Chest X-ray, AP view. Patient: 42 years old, sex F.
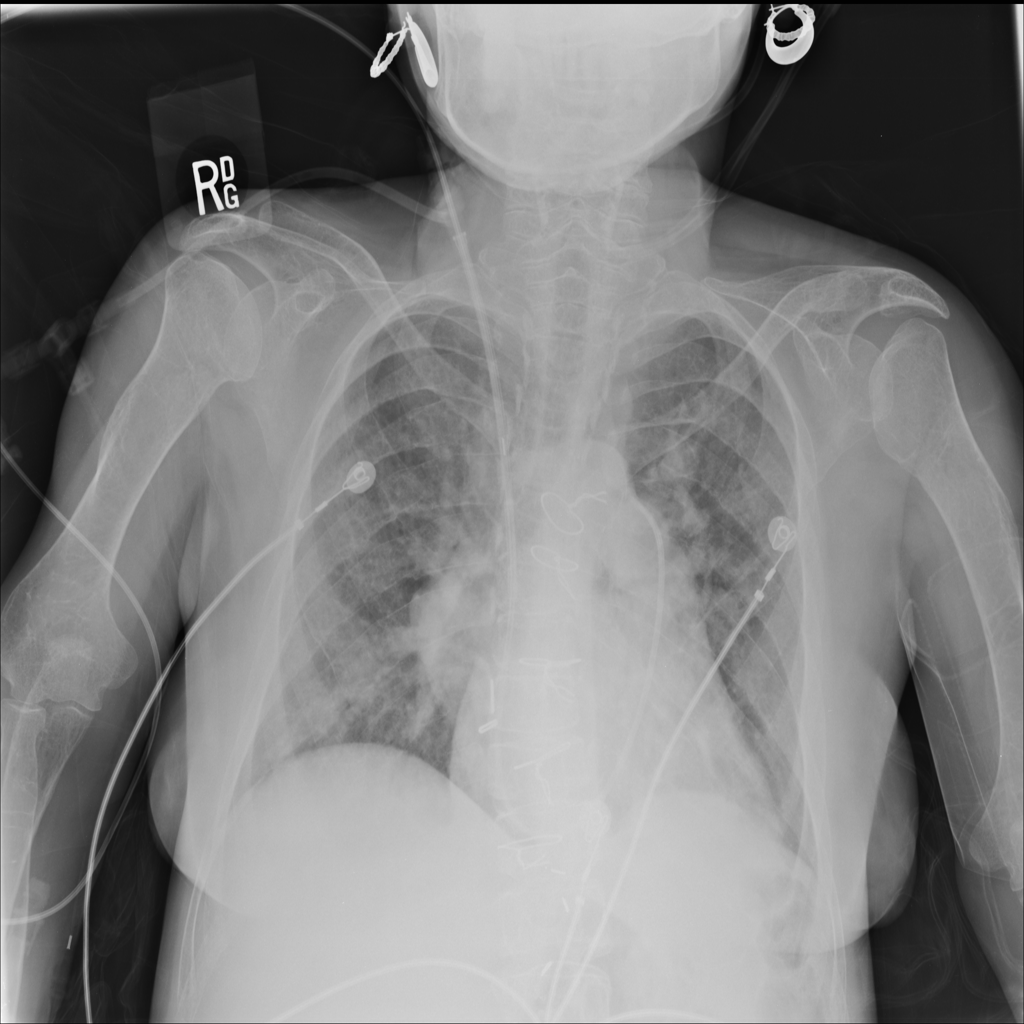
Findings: No Finding